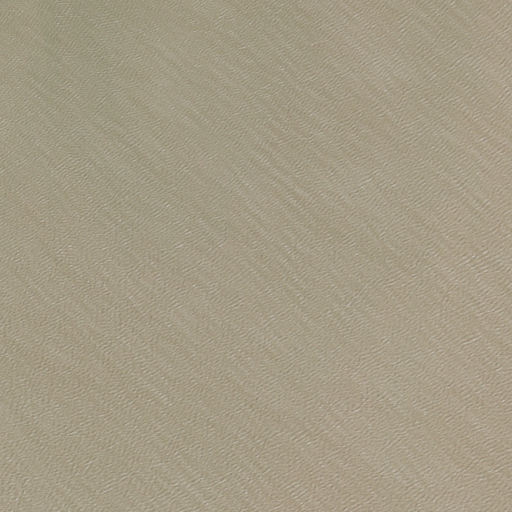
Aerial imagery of bar in Texas named Mad Island Reef containing only open water